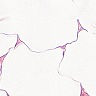
Metastatic tissue present: no